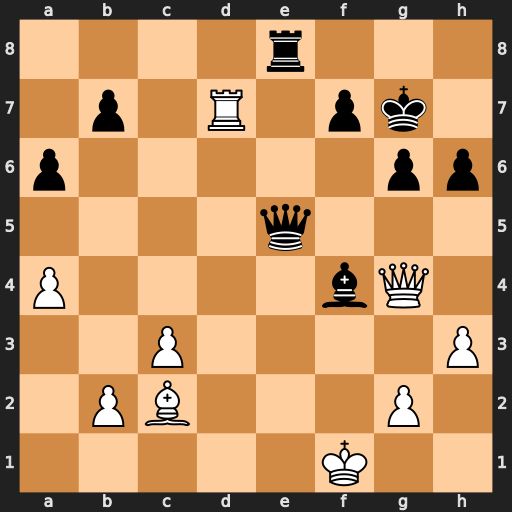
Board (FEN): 4r3/1p1R1pk1/p5pp/4q3/P4bQ1/2P4P/1PB3P1/5K2
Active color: w
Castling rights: -
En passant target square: -
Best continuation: Qxg6+ Kh8 Qh7#